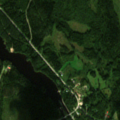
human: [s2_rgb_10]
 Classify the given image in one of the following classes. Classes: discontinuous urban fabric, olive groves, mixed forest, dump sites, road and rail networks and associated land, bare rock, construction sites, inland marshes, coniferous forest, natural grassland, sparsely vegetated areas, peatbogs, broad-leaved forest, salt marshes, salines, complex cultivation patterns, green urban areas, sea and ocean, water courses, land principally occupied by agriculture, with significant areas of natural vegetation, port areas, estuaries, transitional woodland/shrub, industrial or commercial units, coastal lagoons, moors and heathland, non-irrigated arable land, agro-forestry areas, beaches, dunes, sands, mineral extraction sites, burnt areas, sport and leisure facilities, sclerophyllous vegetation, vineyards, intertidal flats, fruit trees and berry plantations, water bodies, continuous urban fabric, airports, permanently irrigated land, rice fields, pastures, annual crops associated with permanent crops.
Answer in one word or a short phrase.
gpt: coniferous forest, mixed forest, transitional woodland/shrub, water bodies